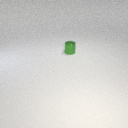
small green metal cylinder